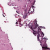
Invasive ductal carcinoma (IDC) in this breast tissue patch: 0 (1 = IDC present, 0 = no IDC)